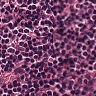
Metastatic tissue present: no